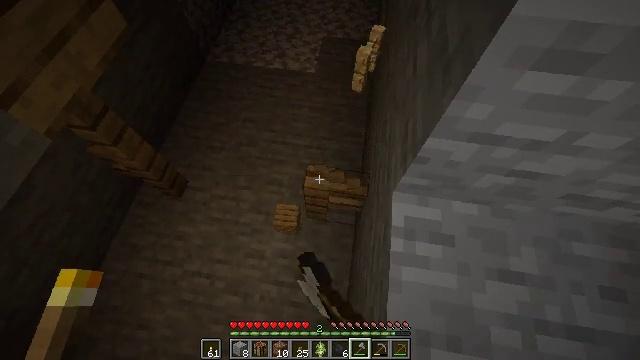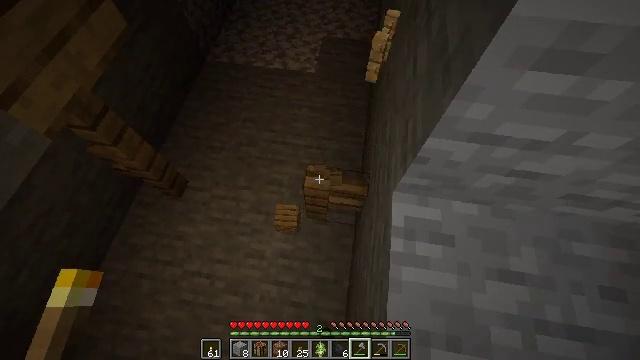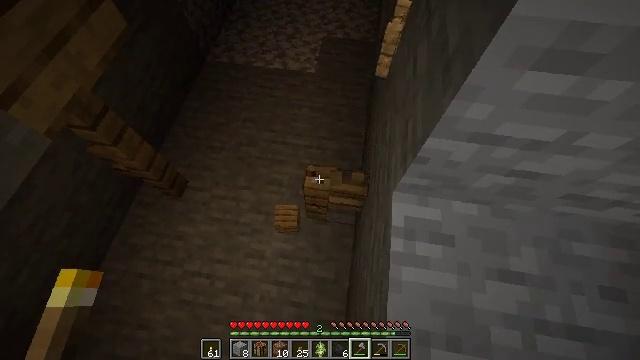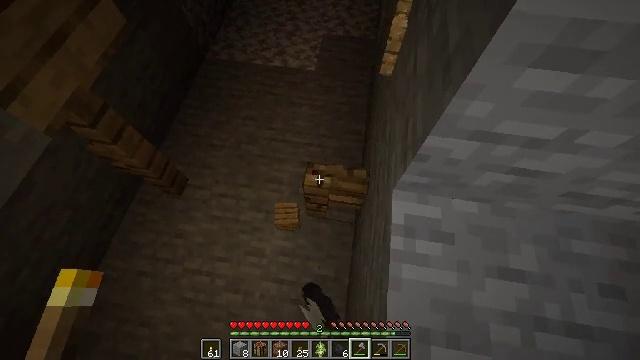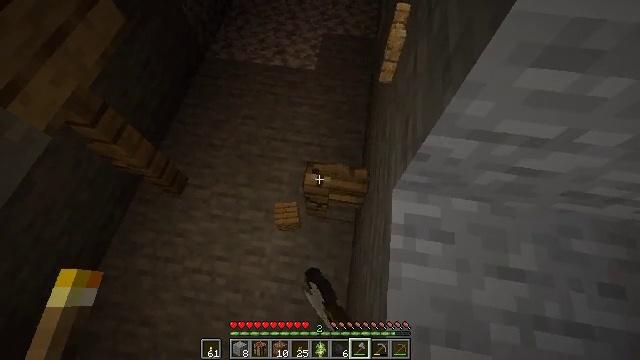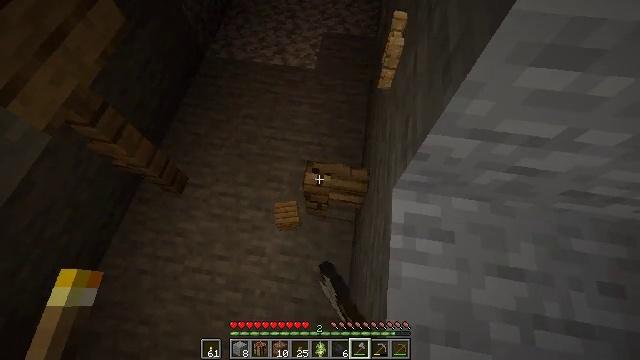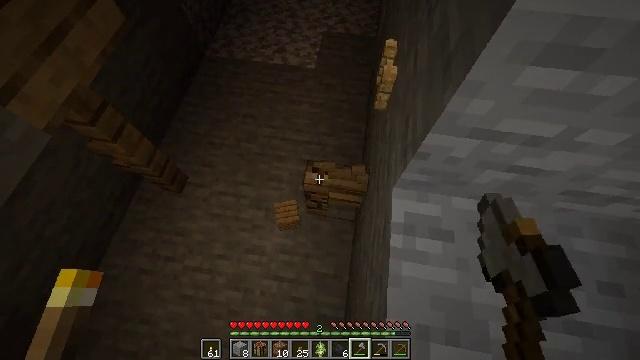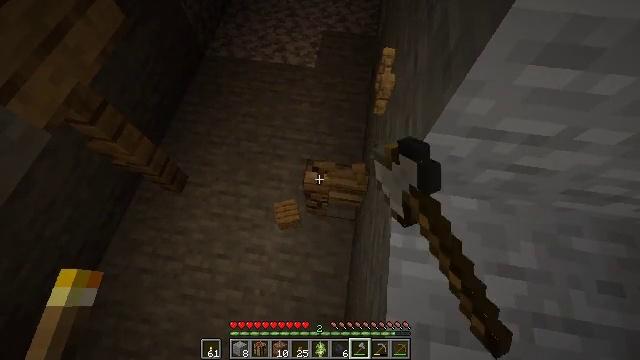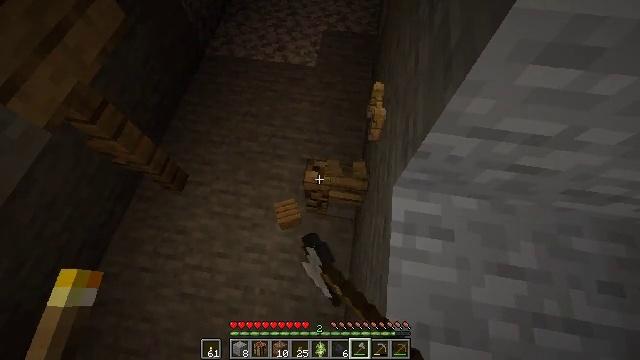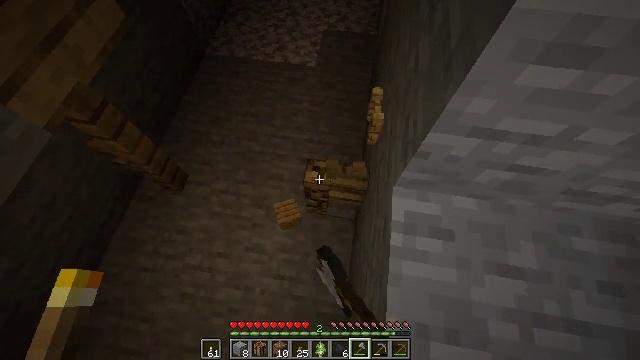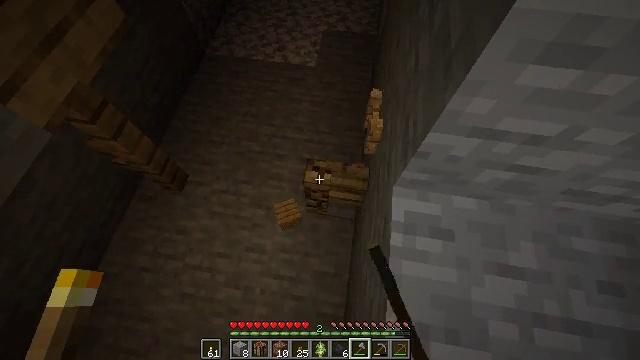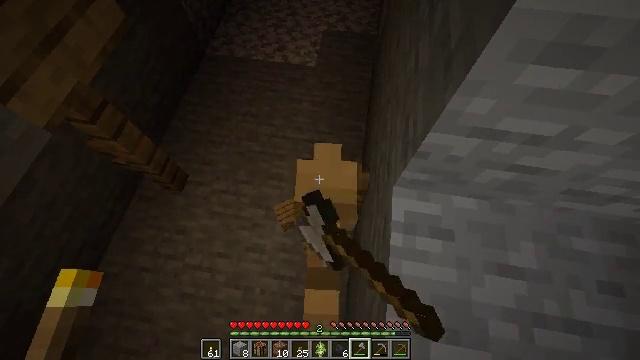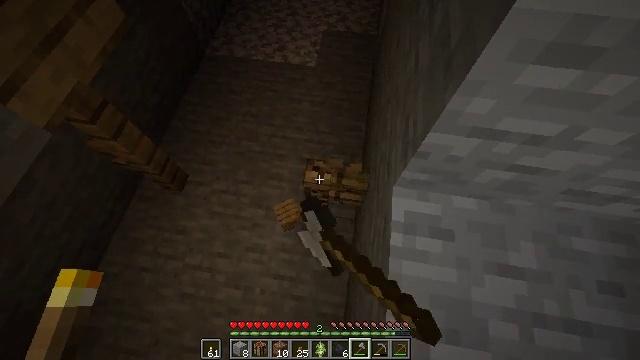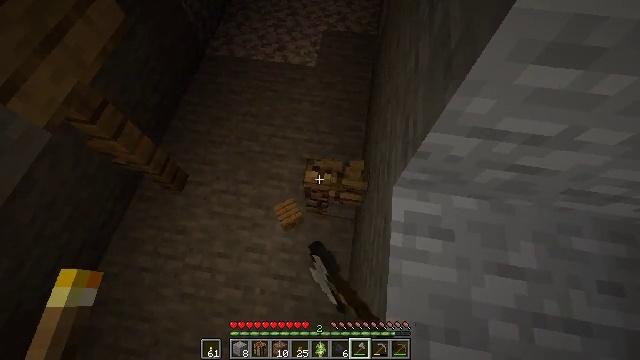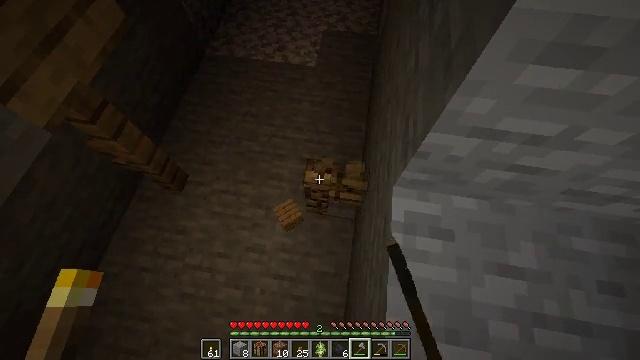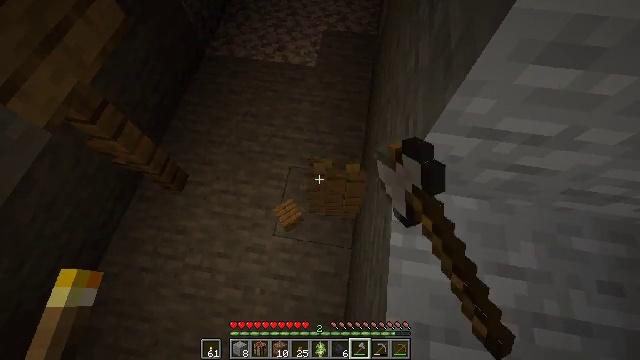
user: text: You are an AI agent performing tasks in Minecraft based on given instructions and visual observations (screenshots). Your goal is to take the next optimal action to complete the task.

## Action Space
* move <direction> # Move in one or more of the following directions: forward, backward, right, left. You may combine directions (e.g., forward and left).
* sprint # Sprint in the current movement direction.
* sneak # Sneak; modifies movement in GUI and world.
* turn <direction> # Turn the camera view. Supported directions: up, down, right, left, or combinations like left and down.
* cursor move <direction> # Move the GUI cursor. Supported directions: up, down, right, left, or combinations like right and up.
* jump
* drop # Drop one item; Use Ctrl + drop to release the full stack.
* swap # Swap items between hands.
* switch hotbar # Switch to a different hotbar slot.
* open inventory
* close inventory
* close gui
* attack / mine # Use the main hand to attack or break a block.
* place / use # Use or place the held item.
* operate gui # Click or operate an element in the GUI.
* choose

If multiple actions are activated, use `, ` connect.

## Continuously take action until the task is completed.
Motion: motion action
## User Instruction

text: Attack the oak fence to collect it.
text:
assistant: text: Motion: sneak, attack / mine
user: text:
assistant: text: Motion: sneak, attack / mine
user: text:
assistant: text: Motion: sneak, attack / mine
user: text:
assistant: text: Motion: sneak, attack / mine
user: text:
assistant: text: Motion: sneak, attack / mine
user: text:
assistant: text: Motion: sneak, attack / mine
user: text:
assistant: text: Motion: sneak, attack / mine
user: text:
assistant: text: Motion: sneak, attack / mine
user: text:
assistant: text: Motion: sneak, attack / mine
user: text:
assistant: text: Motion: sneak, attack / mine
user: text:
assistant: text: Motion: sneak, attack / mine
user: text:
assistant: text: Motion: sneak, attack / mine
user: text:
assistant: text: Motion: sneak, attack / mine
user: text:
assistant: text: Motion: sneak, attack / mine
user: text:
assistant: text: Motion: sneak, attack / mine
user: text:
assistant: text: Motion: sneak, attack / mine
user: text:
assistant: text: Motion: sneak, attack / mine
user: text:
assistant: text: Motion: sneak, attack / mine
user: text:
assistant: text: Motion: move right, sneak, attack / mine
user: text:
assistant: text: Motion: sneak, attack / mine